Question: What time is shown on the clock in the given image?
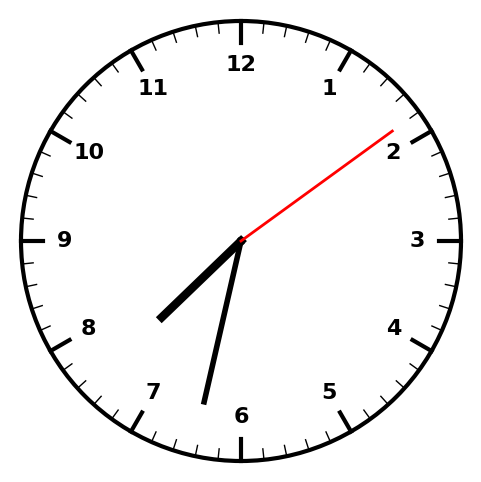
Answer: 07:32:09